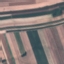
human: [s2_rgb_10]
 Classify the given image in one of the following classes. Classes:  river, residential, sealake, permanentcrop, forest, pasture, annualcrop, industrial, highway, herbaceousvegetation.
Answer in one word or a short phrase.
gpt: AnnualCrop